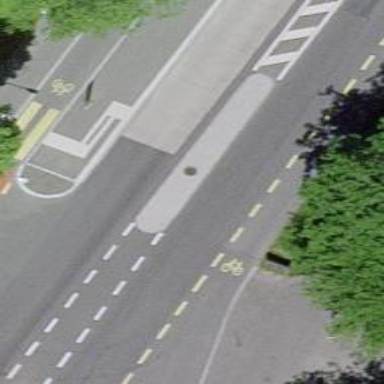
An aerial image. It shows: Secondary road with asphalt surface. The road has cycle lane on the left and bus lane on the right.